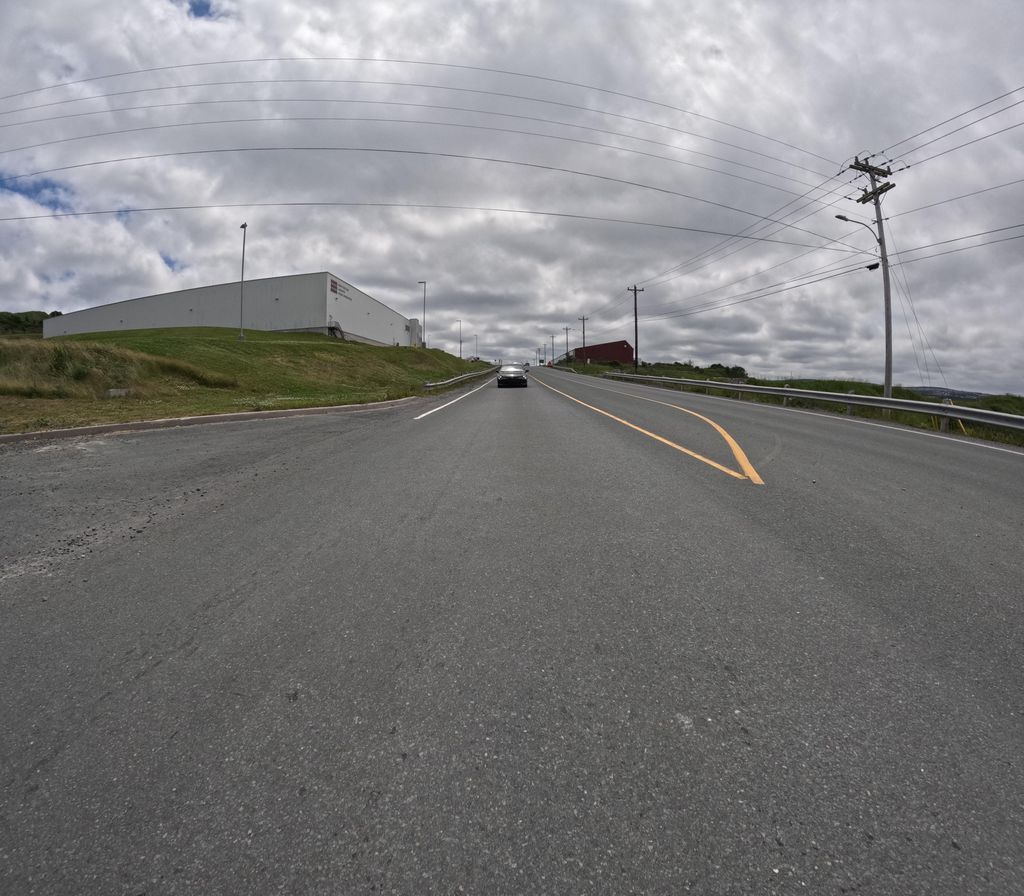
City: st_johns